Question: I want to change the default Image of Select Dropdown in Sencha Touch to a customized image? I have attached screenshot for reference. I am not able to find any property to change this image. More over I did not find any sencha class which I can override to replace this image.
Please help.
Thanks
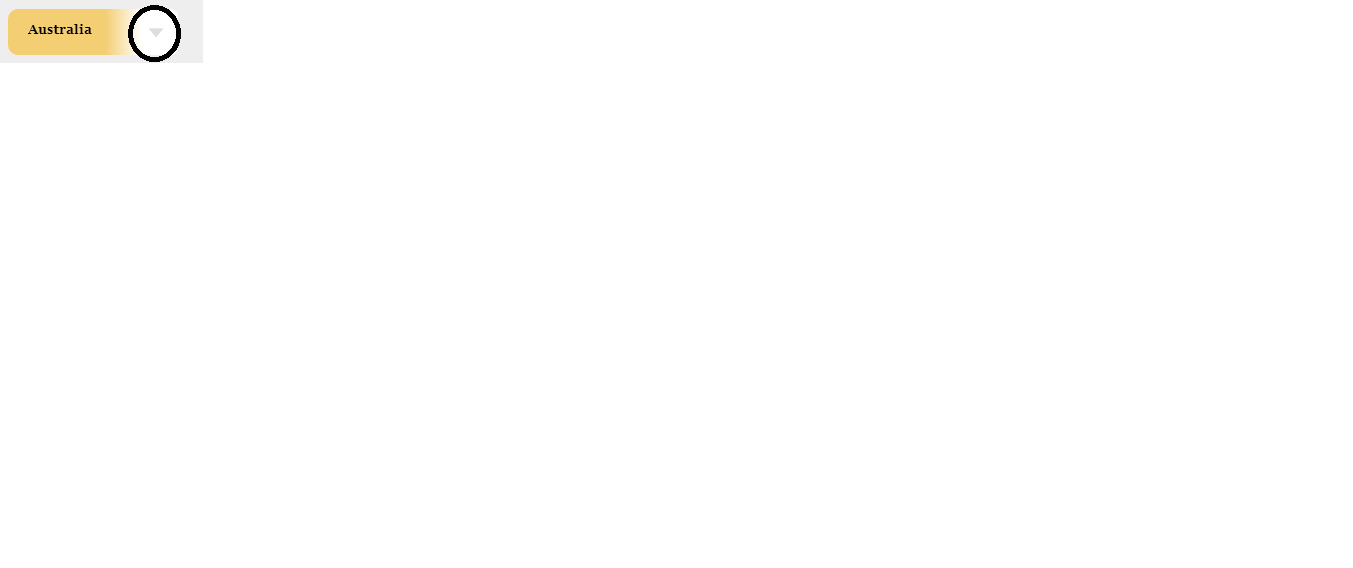
Answer: Try this
'''
.x-field-select .x-component-outer::after {
-webkit-mask-image:url('myImg')
}
'''